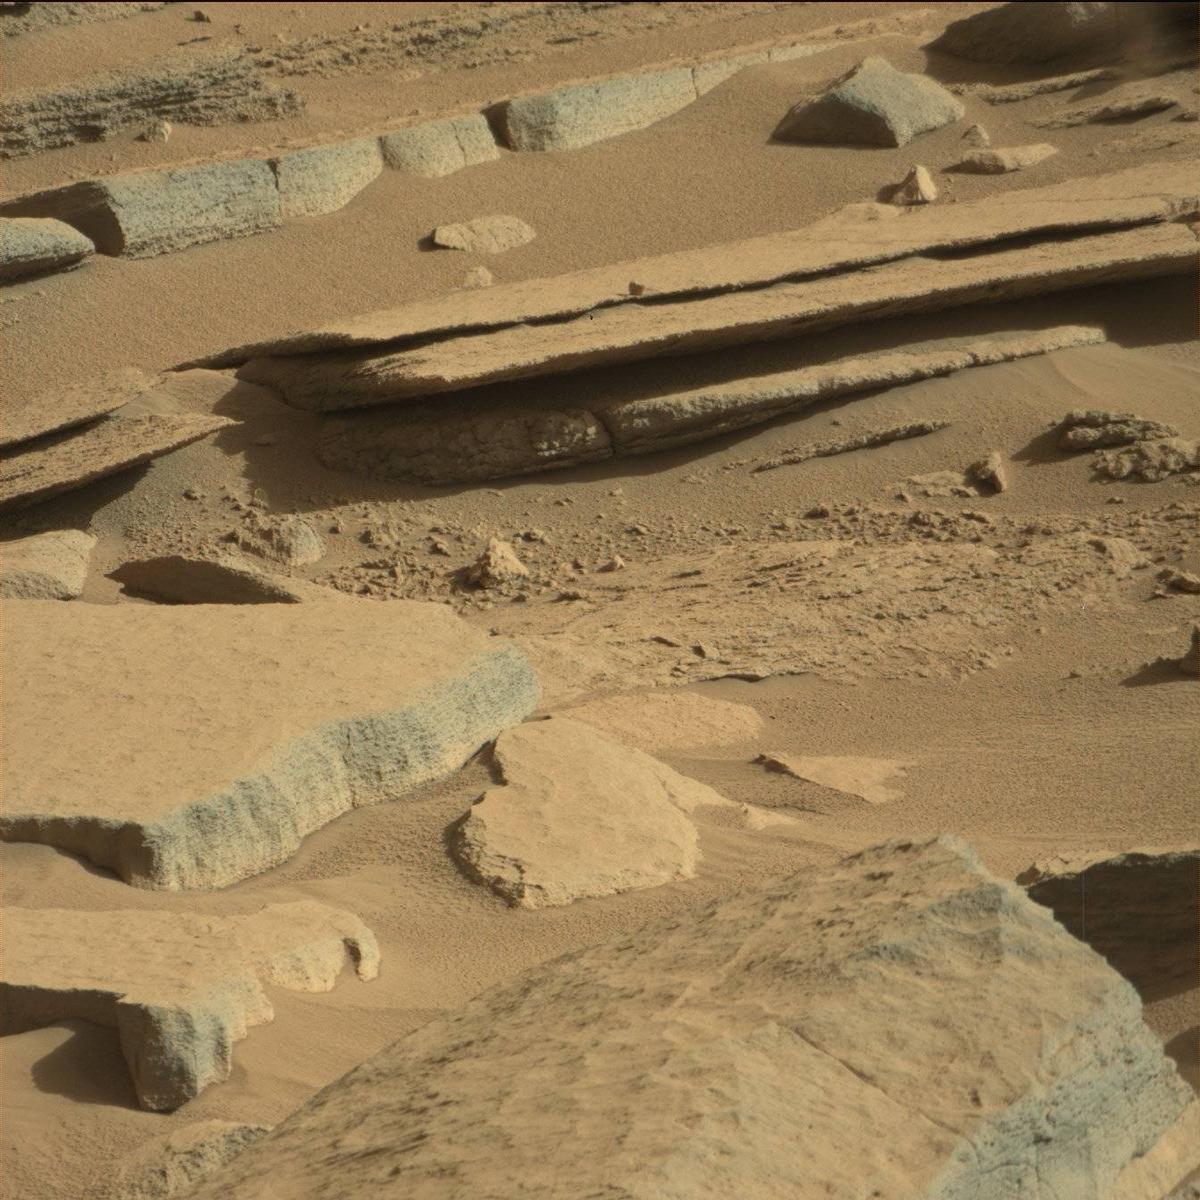
Terrain classes present: Bedrock, Rock, Sand / Soil